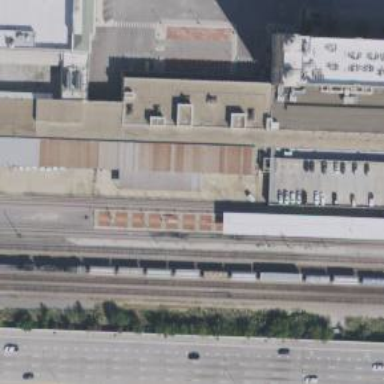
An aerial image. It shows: Train station building.